Question: Using:
- -
I'd like to be able to add existing shared data sources and shared datasets that live on my report server to my BIDS project on my local workstation.
I know I can create a shared resource from a BIDS instance, and deploy it to the SSRS server. I can also do the same via Report Builder 3.0; deploy or publish from either application, then navigate to the report server URL (<URL> to my machine, add them as a Shared resource, and then redeploy as appropriate...but that's a bit convoluted.
What I'd like to do is add a shared data source (or set) in BIDS the same way that I can in Report Builder 3.0. In RB, I can navigate to the report server URL (using WebDAV, I'm assuming), and pick the rsds file I need, however, from BIDS, I'm only able to browse UNC and local paths (URL+DAVWWWRoot doesn't work, and neither does <URL>.
I feel like I'm overlooking something obvious, but I can't find anything on the subject, and I've been racking my brain for too long this morning...
In short: is there anyway to browse my report server resources from BIDS 2008, in the same fashion as Report Builder 3.0 with the intention of adding existing datasets and data sources (please see screenshots for reference)?

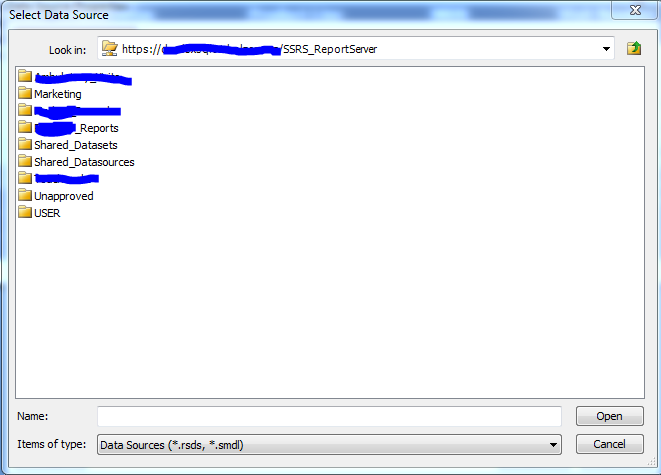
Answer: I'm sad to tell you but there is not.
You only can save those objects ,local by downloading them and then adding to the project explicitly.
I checked if there is a way to paste multiple datasets/datasources into your project file but it is also not possible, looks like it is encrypted in the state string of the project file.